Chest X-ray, PA view. Patient: 42 years old, sex M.
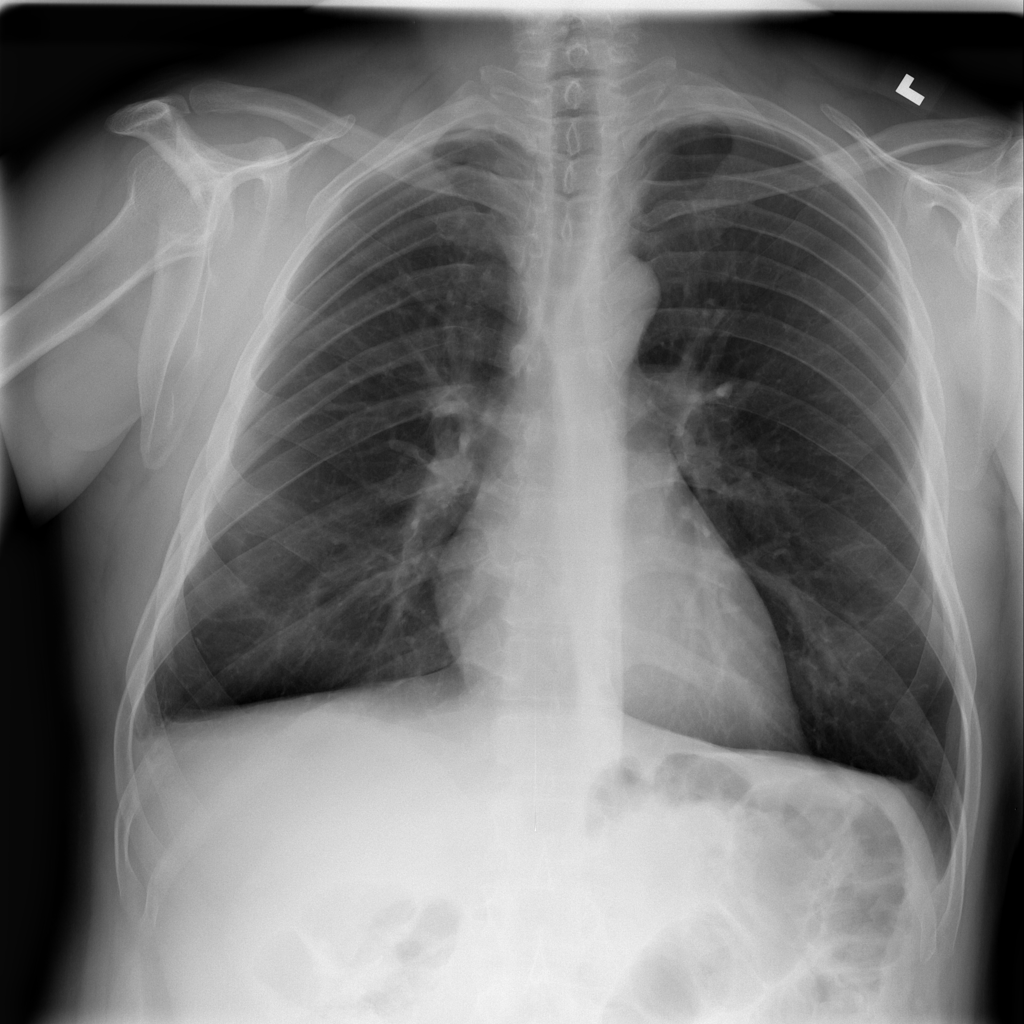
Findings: No Finding